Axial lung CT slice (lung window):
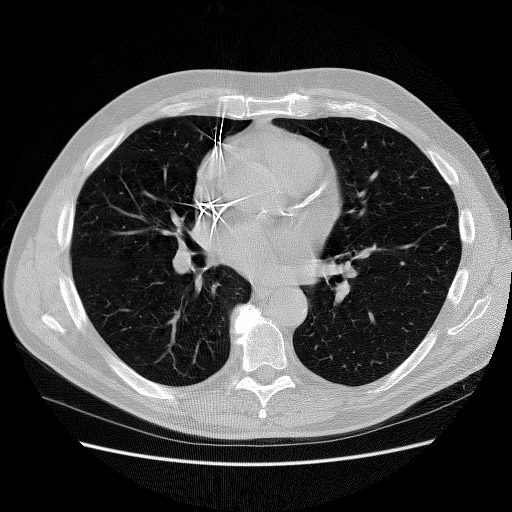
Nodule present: no